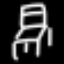
Label: chair